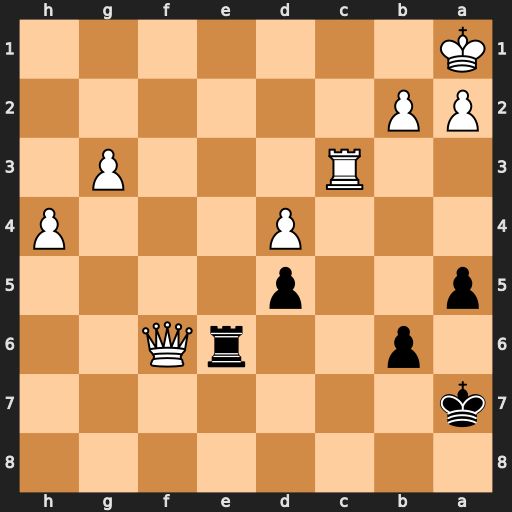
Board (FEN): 8/k7/1p2rQ2/p2p4/3P3P/2R3P1/PP6/K7
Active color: b
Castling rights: -
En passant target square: -
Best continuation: Re1+ Rc1 Rxc1#